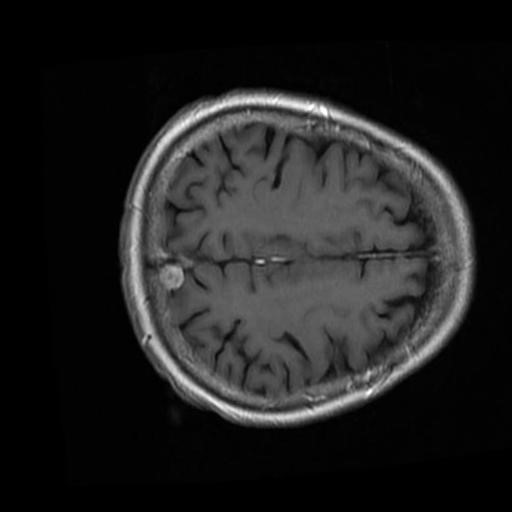
Label: brain_menin